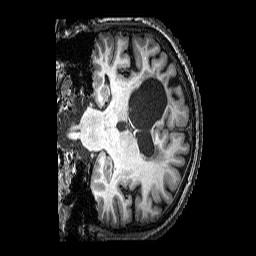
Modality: T1w
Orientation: coronal
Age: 54
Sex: female
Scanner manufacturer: siemens
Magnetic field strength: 3 T
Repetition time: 2.25 s
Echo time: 0.00452 s